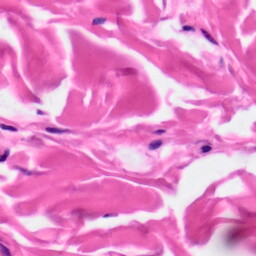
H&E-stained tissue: Skin